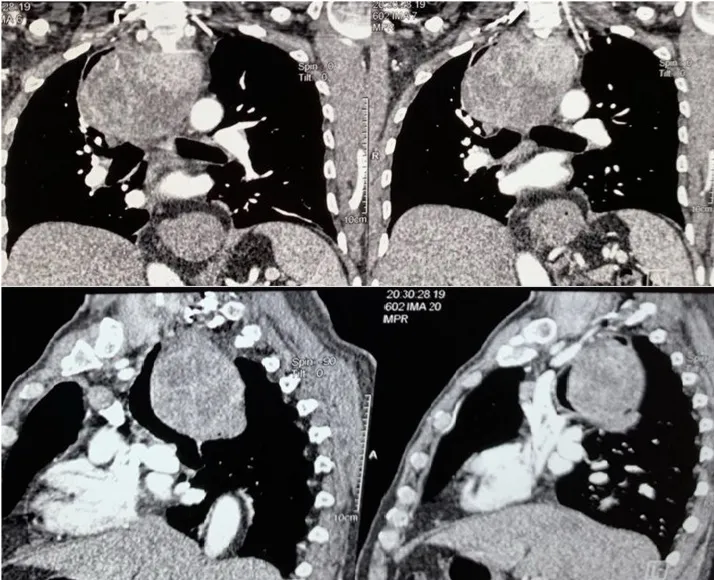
CT scan of the chest showing the enlarged thyroid gland extending to the posterior mediastinum and cussing pressure and shifting of the trachea and the esophagus.
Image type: radiology (ct)